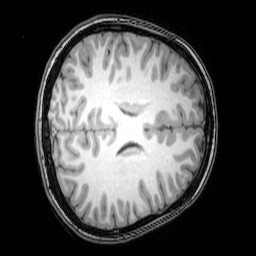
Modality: T1w
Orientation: axial
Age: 21
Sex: female
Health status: healthy
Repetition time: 0.081 s
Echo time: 0.037 s